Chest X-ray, PA view. Patient: 45 years old, sex F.
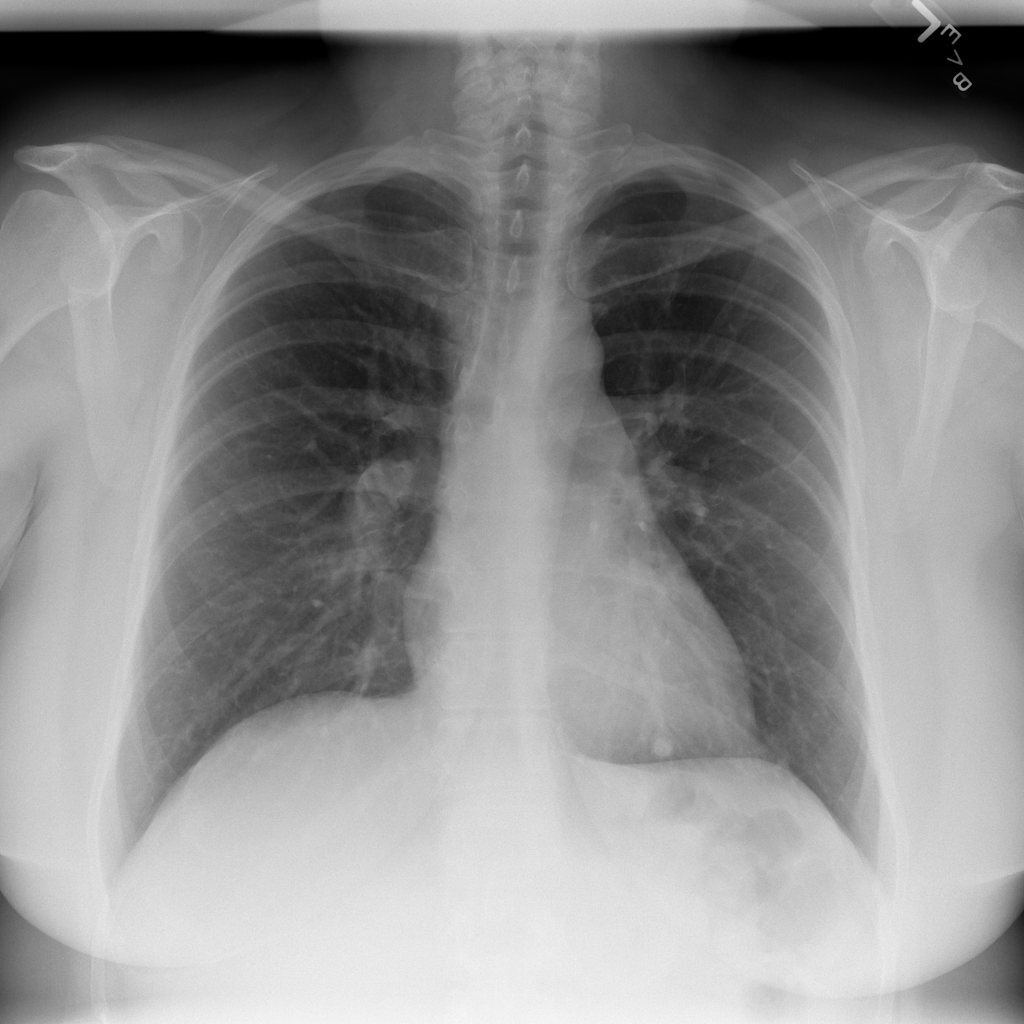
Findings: No Finding